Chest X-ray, PA view. Patient: 64 years old, sex M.
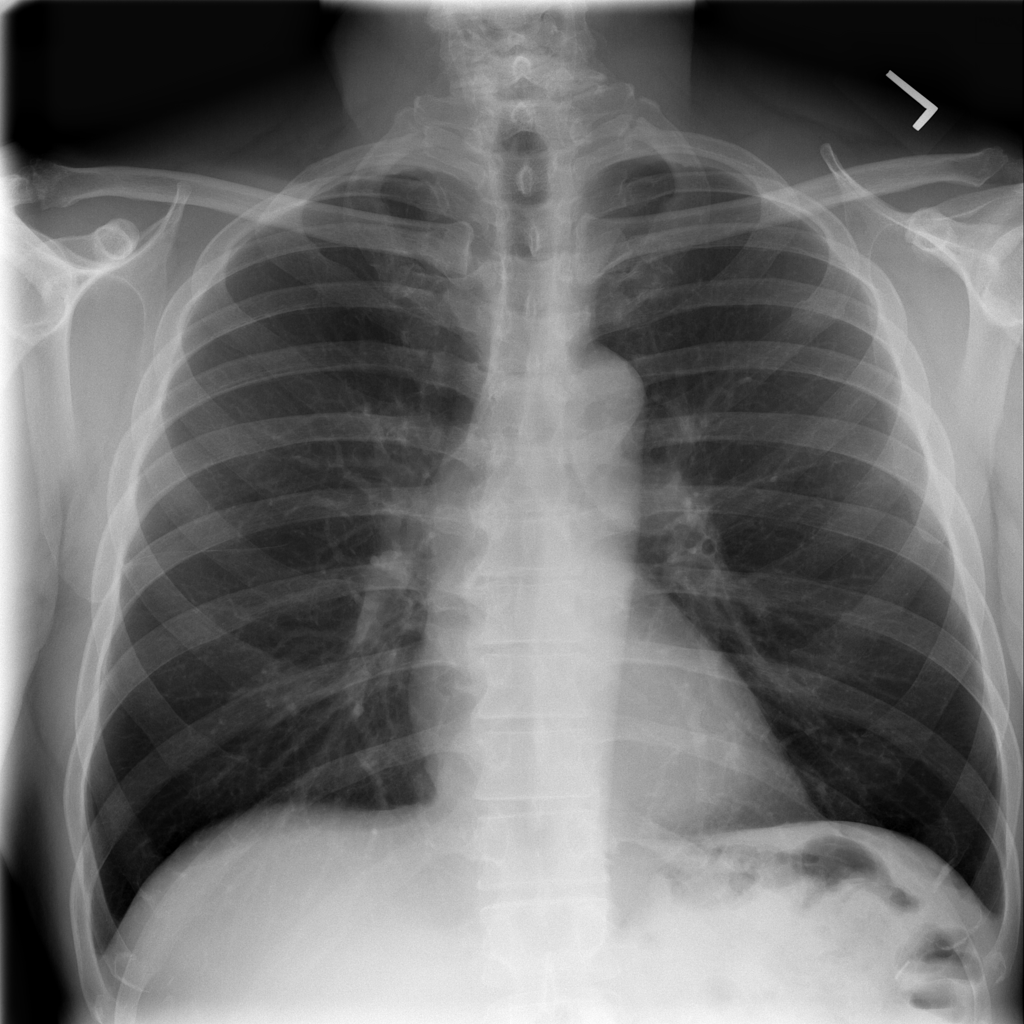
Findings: Fibrosis